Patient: sex M, age 57
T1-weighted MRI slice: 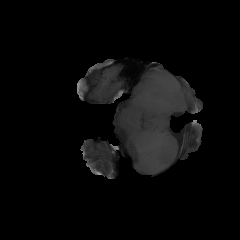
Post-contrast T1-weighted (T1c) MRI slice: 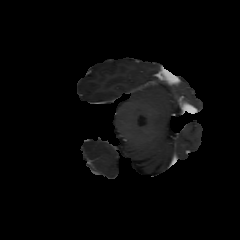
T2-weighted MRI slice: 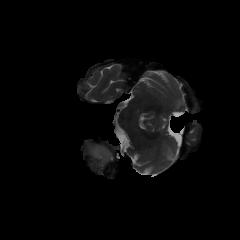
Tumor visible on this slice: yes
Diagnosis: Glioblastoma, IDH-wildtype
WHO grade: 4